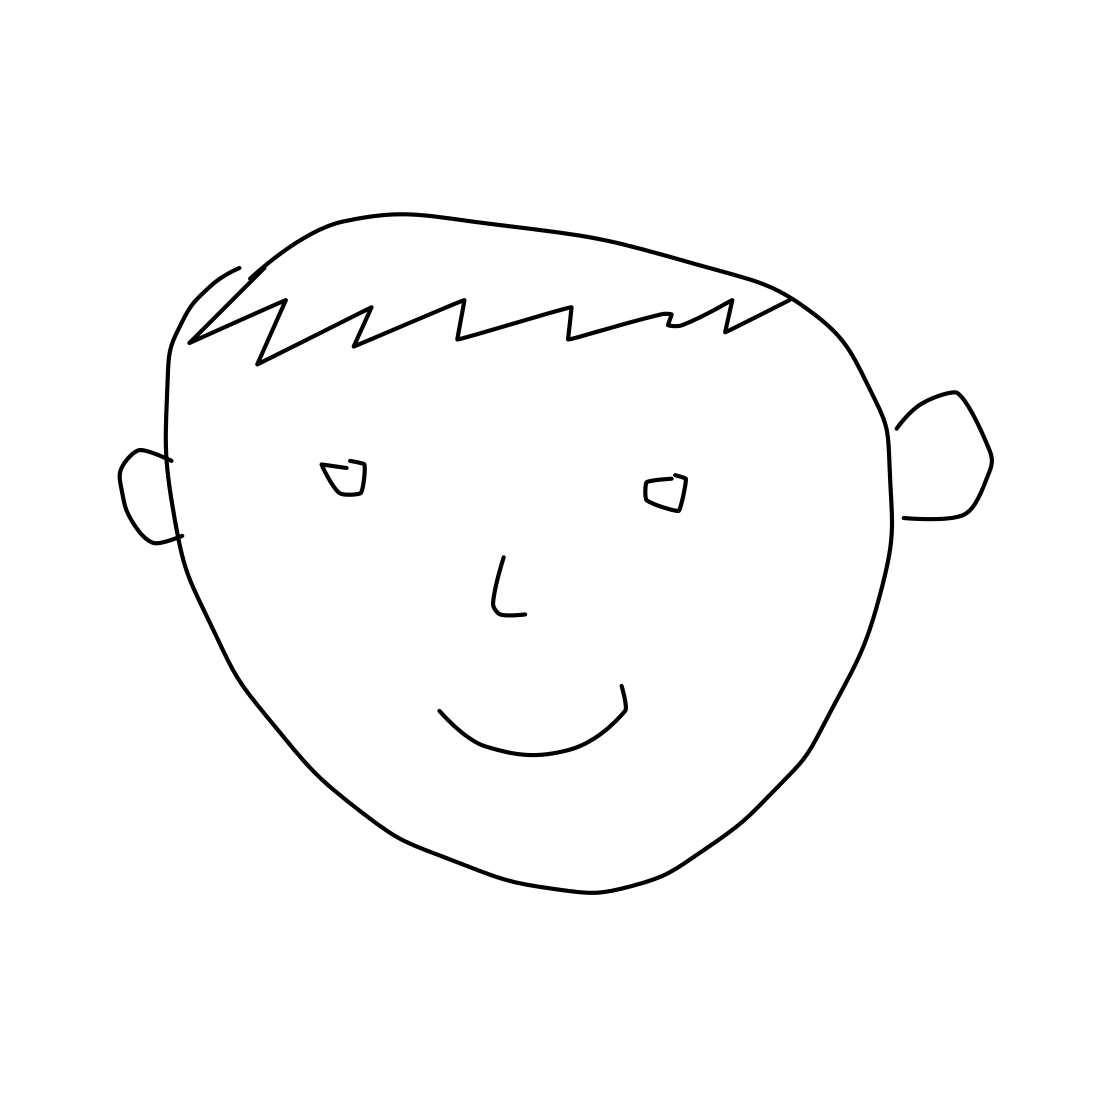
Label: face